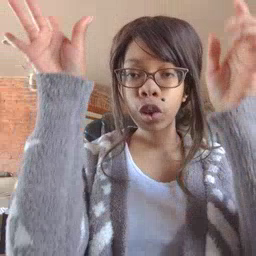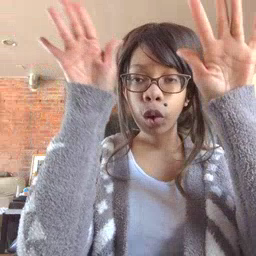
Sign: snow